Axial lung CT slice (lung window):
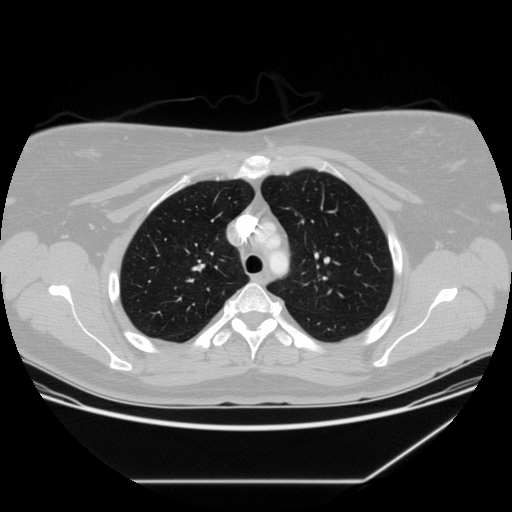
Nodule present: no